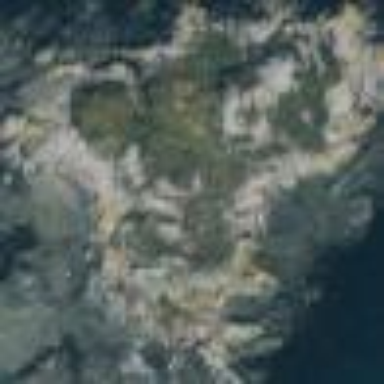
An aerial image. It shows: Island with natural coastline.